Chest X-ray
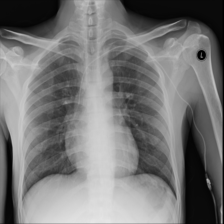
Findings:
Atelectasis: negative
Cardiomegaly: negative
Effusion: negative
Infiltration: negative
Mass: negative
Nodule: negative
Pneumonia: negative
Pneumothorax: negative
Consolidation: negative
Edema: negative
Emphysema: negative
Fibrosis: negative
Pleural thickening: negative
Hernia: negative